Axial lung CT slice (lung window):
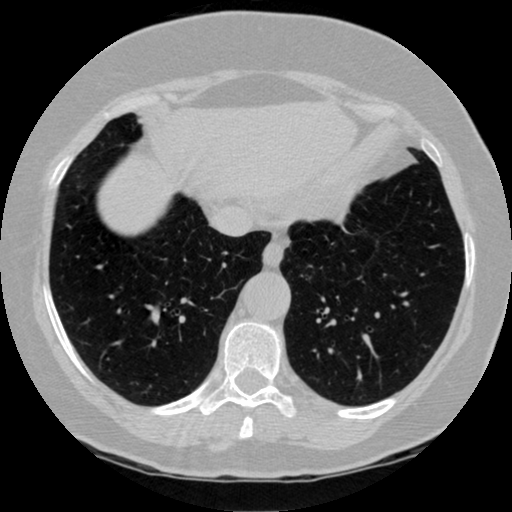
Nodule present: no